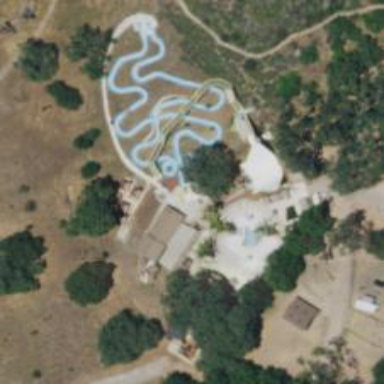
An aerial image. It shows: Water slide attraction.